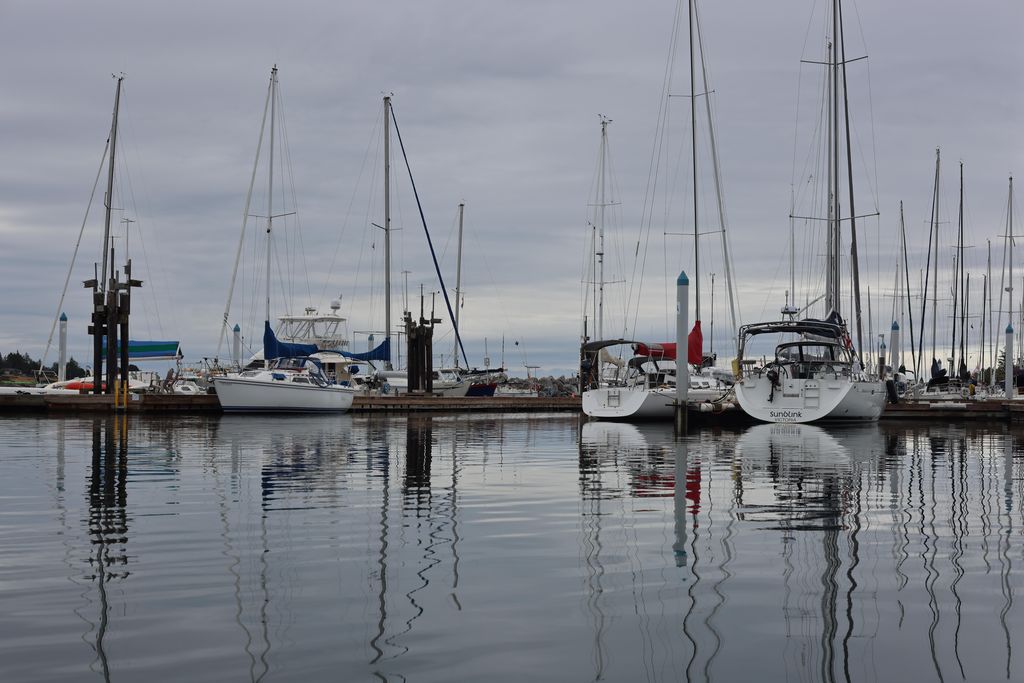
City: victoria